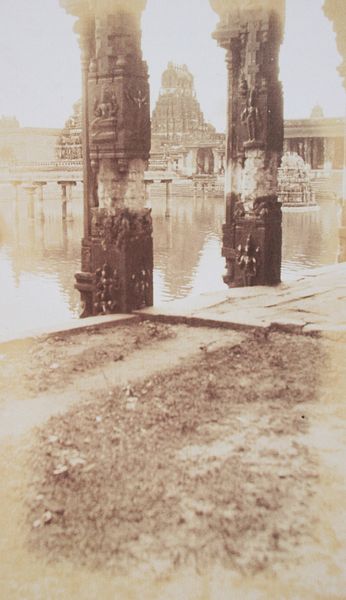
Titel: Teich des goldenen Lotos in Madura
Künstler: Melchior Lechter
Standort: Münster
Institution: LWL-Landesmuseum für Kunst und Kulturgeschichte
Schlagwörter: baum, blau, dunkel, himmel, schatten, wasser, fluss, landschaft, sand, see, teich, ufer, braun, grau, hell, licht, pfeiler, schwarz, säule, säulen, weiss, anlage, gebäude, gras, rot, weg, muster, ornament, alt, architektur, blass, stein, steine, ast, erde, spiegelung, stamm, brücke, gewässer, boden, relief, ansicht, pflaster, nebel, sepia, steg, ornamente, bretter, unscharf, foto, fotografie, photographie, ruine, antike, orient, asien, schwarzweiss, fliesen, schnitzerei, photo, skulpturen, götter, tempel, reliefs, indien, bau, bauwerke, archäologie, stufig, vignette, buddhismus, inka, buddha, schnappschuss, sephia, thailand, inca, riune, ausreißen, lände, sans, 19. jahrhundert, wassertempel, macho picho, kombodscha, saphia